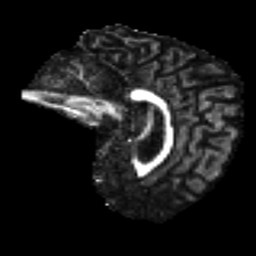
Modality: FA
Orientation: sagittal
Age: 60
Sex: male
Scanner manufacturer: ge
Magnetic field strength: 3 T
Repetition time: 7.8 s
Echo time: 0.061 s